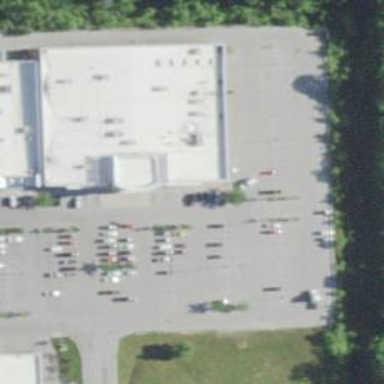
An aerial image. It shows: Fitness centre on leisure land.